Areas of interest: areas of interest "Used Car Trading"
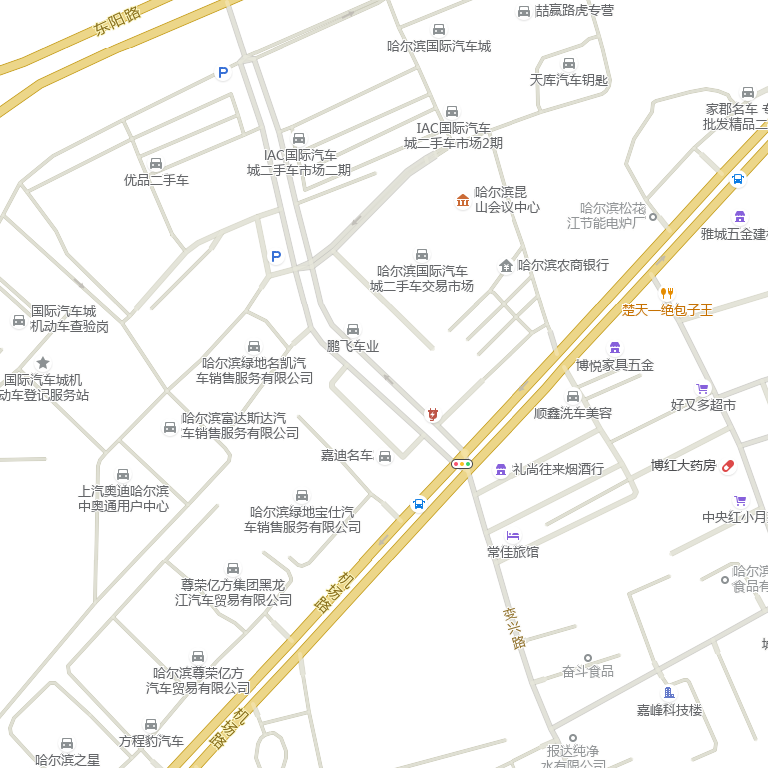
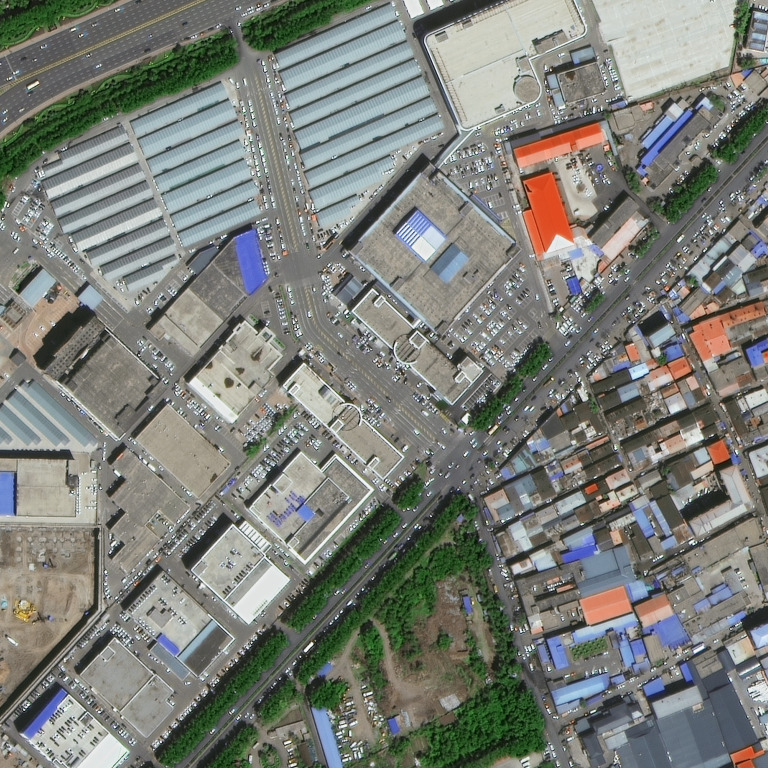